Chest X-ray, AP view. Patient: 41 years old, sex F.
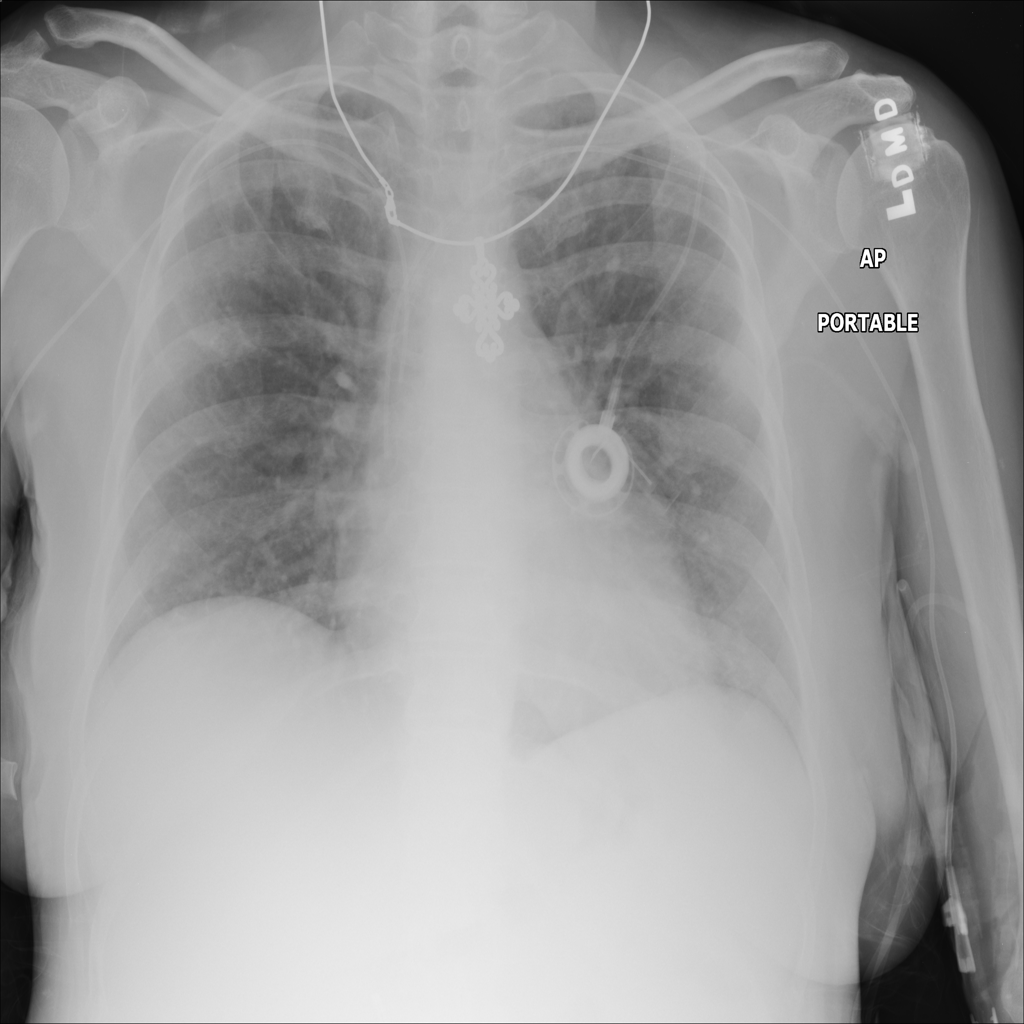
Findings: No Finding